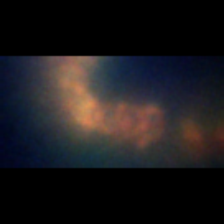
Taxon: Diatom_aggregate
Group: Diatoms